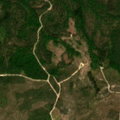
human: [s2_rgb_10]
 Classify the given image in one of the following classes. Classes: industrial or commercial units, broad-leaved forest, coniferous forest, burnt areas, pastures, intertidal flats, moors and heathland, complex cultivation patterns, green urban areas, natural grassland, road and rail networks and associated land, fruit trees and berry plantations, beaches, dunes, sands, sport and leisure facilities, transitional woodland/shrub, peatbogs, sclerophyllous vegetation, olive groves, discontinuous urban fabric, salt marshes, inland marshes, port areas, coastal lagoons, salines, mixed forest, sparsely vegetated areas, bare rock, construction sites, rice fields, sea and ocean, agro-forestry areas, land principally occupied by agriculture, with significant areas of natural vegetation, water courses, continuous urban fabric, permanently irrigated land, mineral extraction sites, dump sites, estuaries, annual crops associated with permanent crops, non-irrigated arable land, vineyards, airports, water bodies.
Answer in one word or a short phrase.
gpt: coniferous forest, mixed forest, transitional woodland/shrub